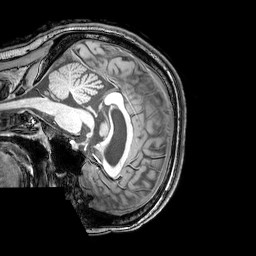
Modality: T1w
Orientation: sagittal
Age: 23
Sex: female
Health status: healthy
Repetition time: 0.081 s
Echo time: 0.037 s